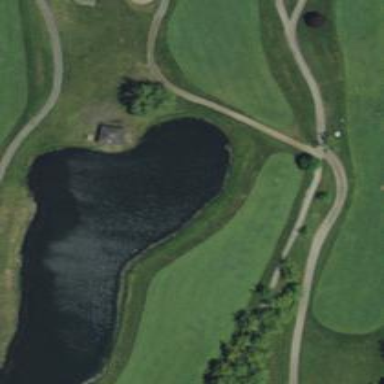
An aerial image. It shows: Water hazard in golf course. The hazard is natural water feature.